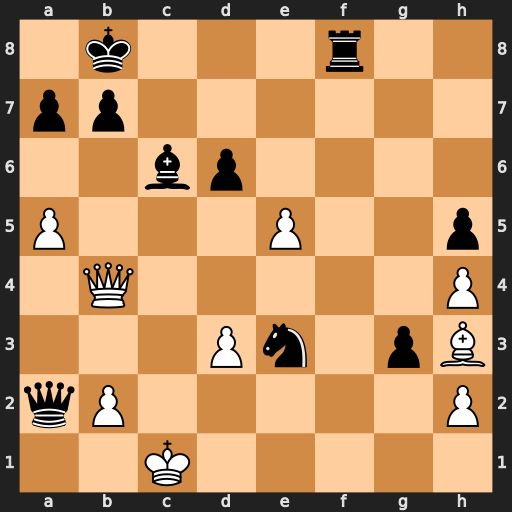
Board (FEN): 1k3r2/pp6/2bp4/P3P2p/1Q5P/3Pn1pB/qP5P/2K5
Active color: w
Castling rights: -
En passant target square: -
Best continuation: Qxd6+ Ka8 Qxf8+ Be8 Qxe8#